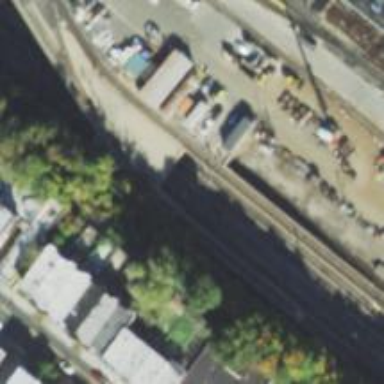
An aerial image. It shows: Yard area with electrified rail on top.